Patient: sex F, age 62
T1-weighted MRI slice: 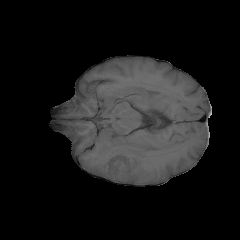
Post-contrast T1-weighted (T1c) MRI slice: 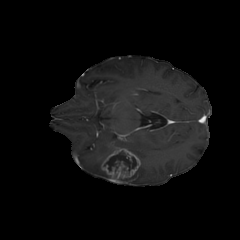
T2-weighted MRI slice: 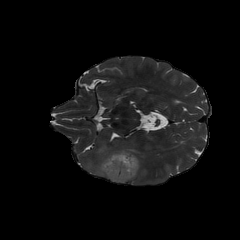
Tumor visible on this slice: yes
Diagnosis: Glioblastoma, IDH-wildtype
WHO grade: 4